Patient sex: F
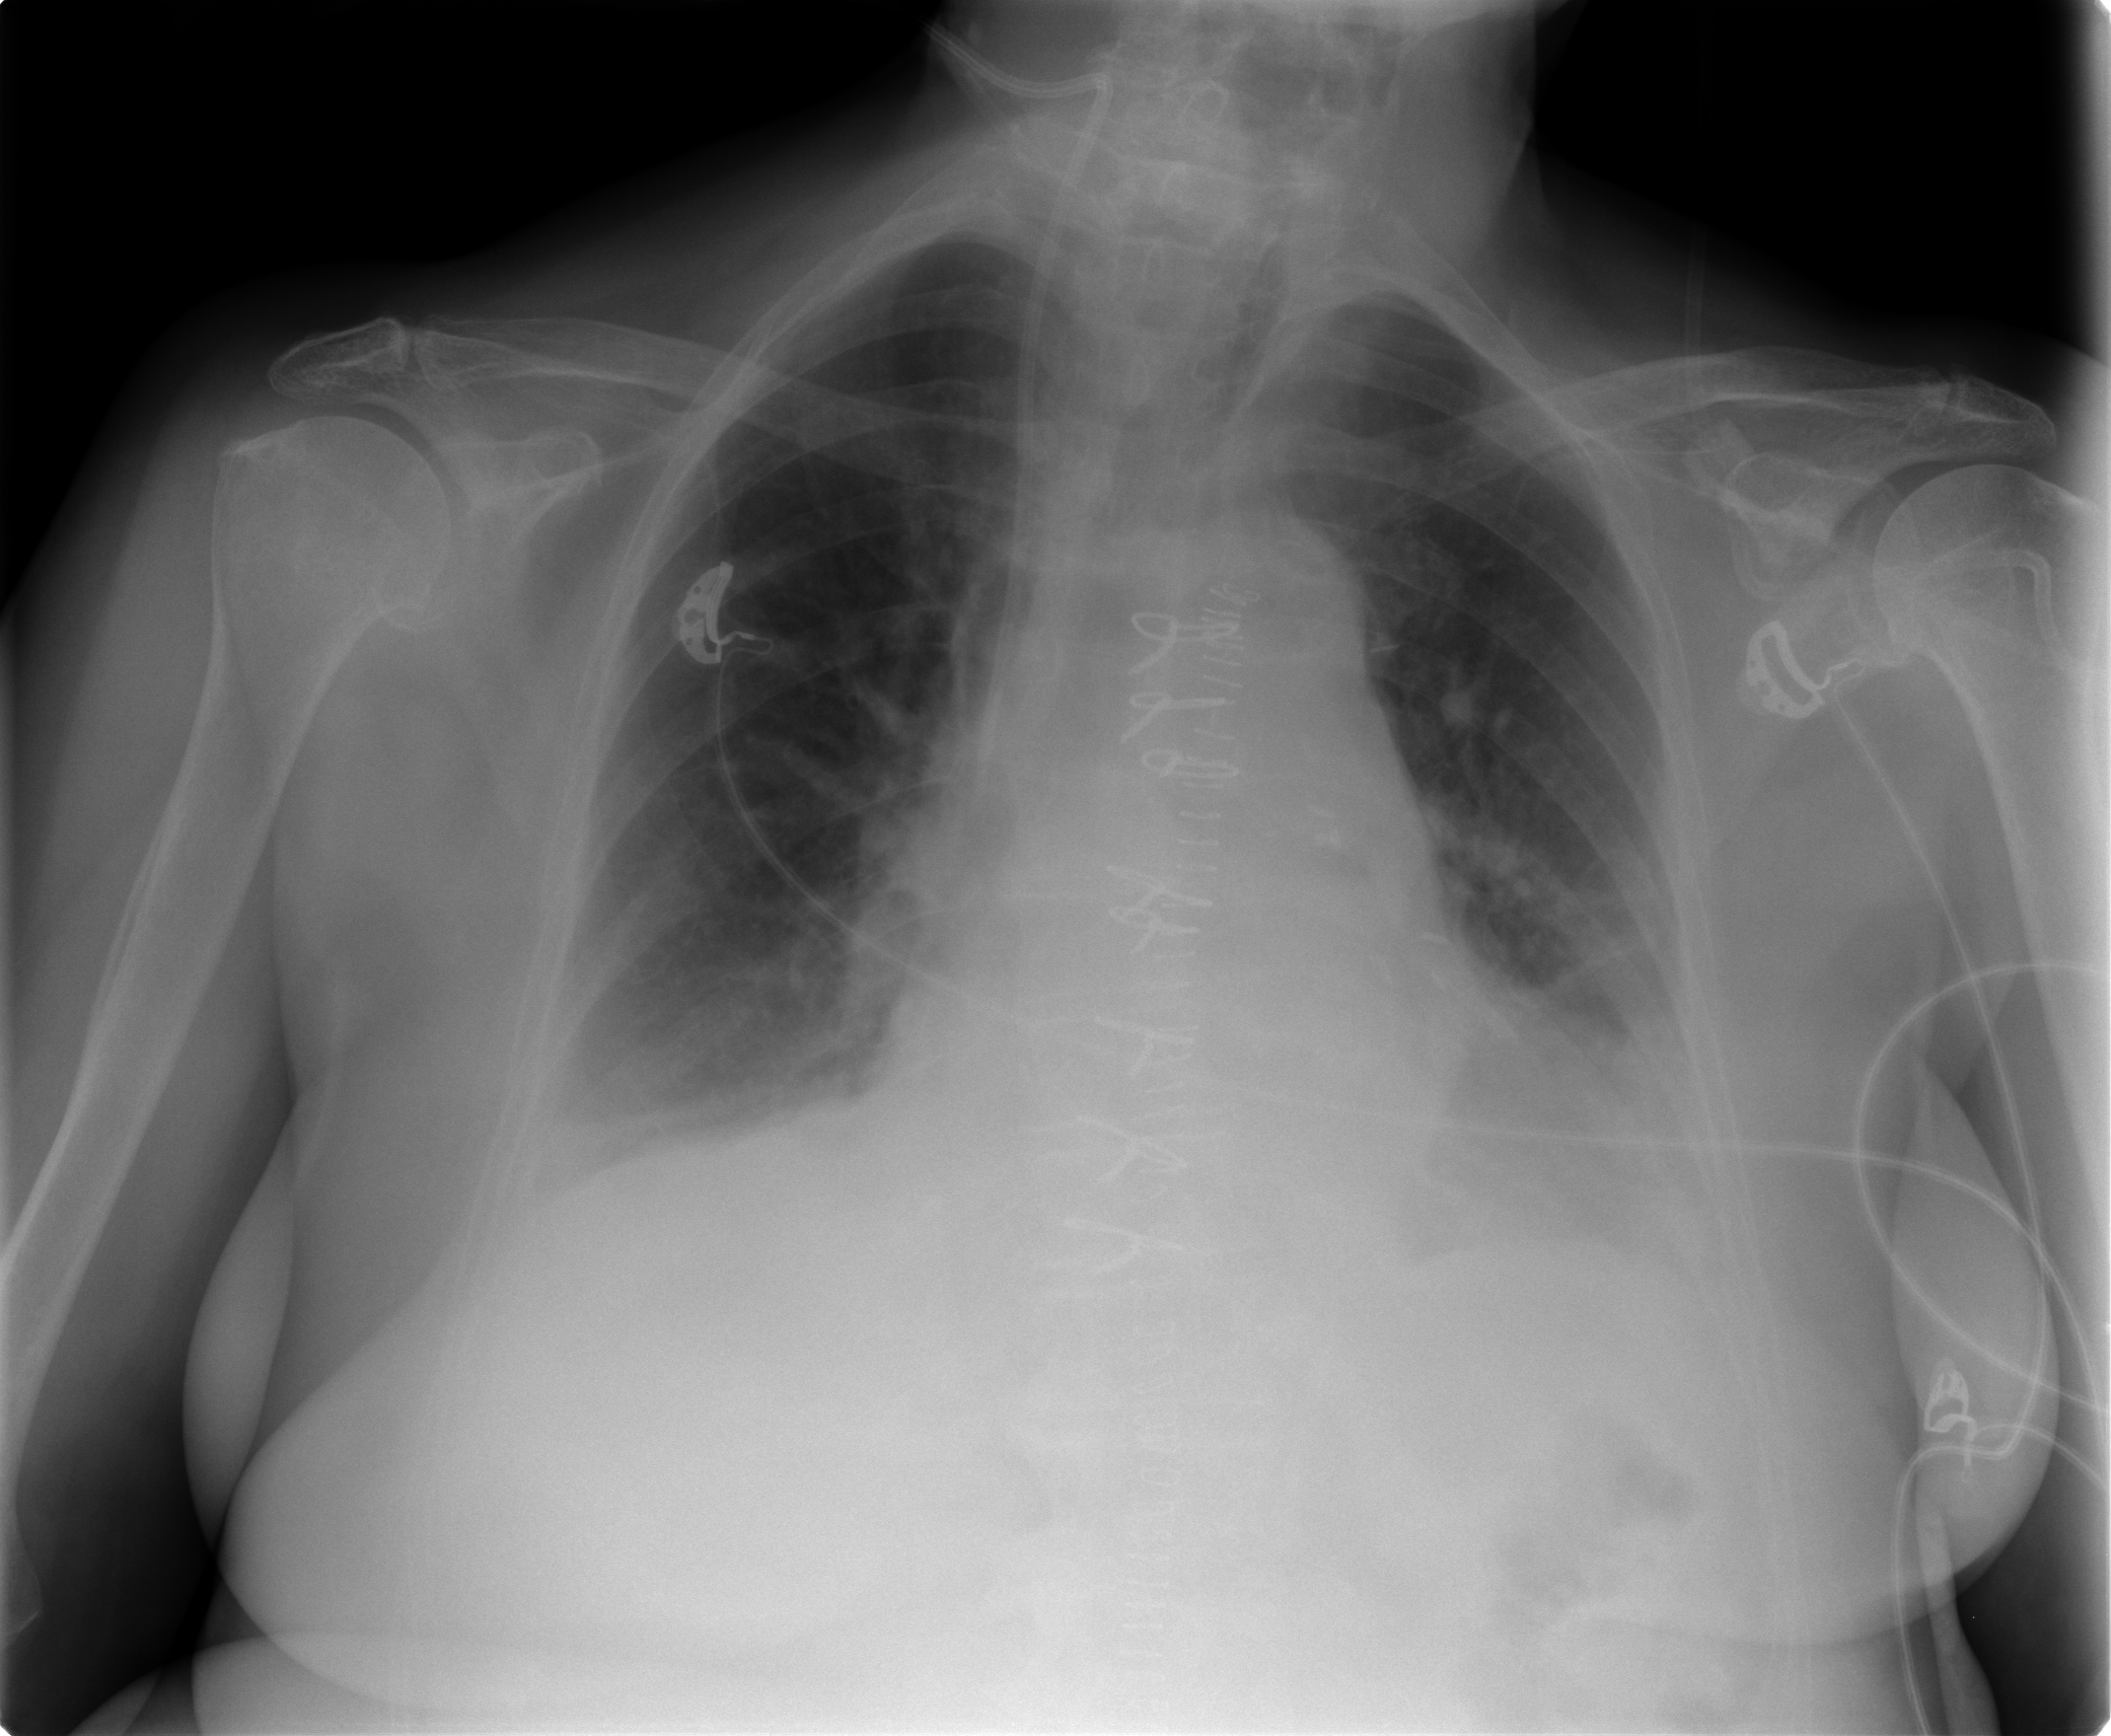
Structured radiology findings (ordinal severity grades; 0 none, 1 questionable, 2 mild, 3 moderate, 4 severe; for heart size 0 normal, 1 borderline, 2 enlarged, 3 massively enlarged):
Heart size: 2
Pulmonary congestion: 1
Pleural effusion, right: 1
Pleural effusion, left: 2
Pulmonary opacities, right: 0
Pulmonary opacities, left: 0
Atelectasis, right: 2
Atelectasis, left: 1